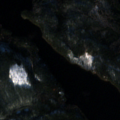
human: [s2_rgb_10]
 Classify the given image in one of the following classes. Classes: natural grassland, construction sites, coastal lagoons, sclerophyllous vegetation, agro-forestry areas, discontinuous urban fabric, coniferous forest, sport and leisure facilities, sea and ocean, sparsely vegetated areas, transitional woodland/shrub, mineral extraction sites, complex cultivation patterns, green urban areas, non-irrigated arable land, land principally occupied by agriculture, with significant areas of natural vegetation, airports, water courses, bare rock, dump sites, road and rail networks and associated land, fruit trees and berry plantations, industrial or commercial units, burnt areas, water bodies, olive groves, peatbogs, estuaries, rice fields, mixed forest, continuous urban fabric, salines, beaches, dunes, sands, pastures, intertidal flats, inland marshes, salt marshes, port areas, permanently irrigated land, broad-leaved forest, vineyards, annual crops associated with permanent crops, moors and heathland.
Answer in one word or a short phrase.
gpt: coniferous forest, water bodies